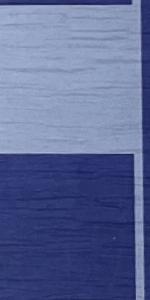
Label: Empty